Field crop: maize
Growth stage: 2
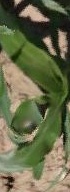
Species: maize